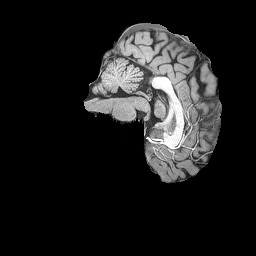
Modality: T1w
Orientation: sagittal
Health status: ill